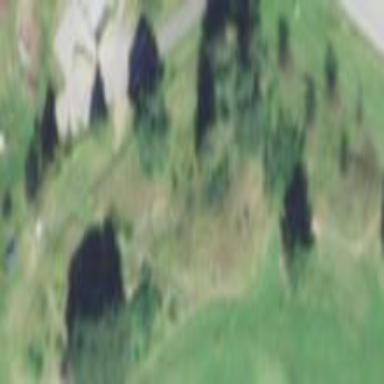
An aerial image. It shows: Rough area on grassy golf course.